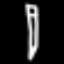
Label: pencil